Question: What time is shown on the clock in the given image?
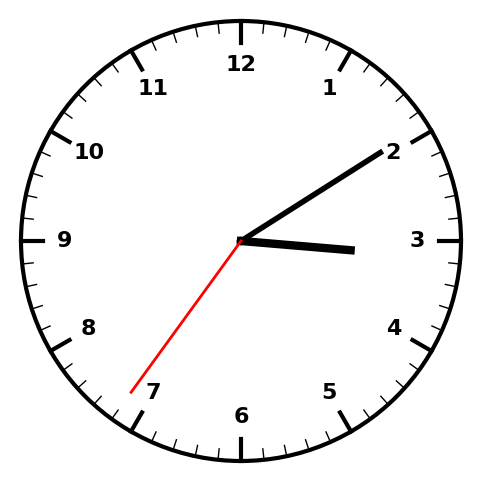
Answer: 03:09:36